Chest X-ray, PA view. Patient: 64 years old, sex F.
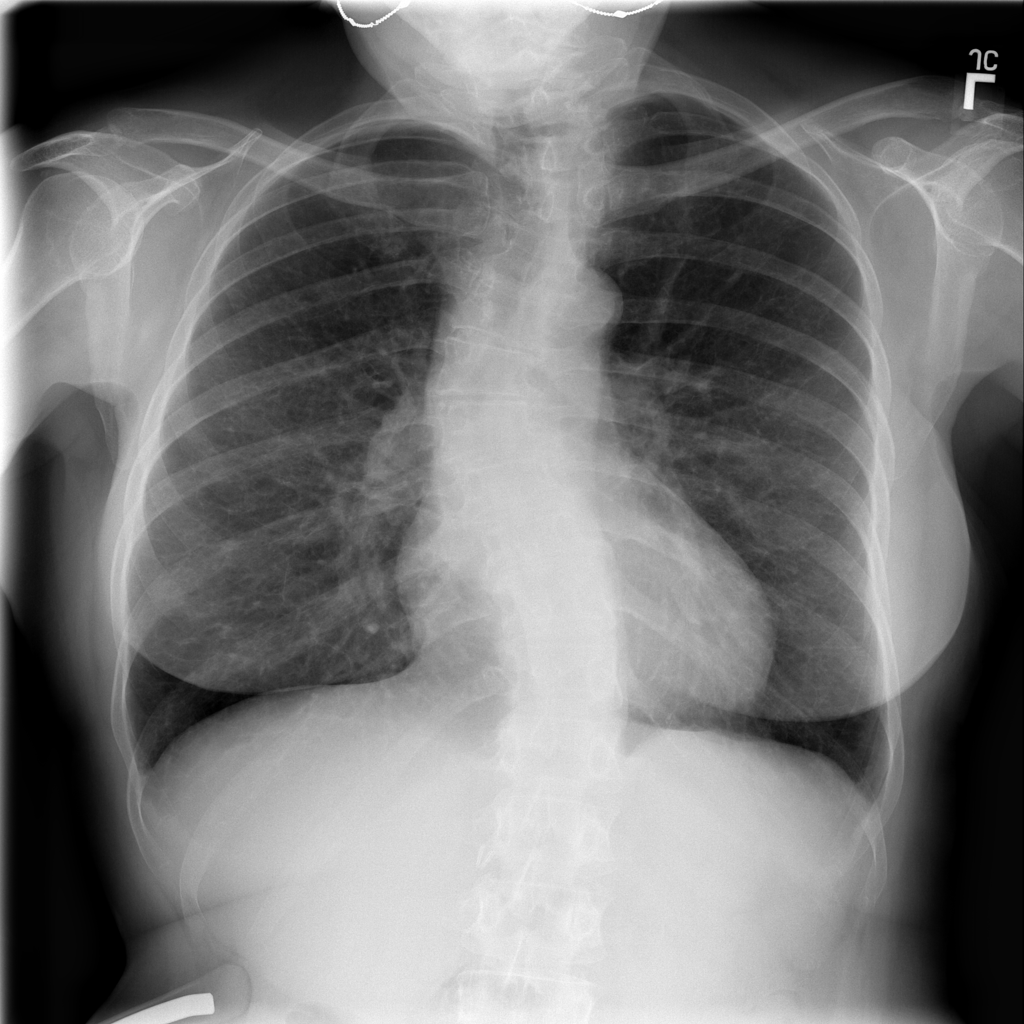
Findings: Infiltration